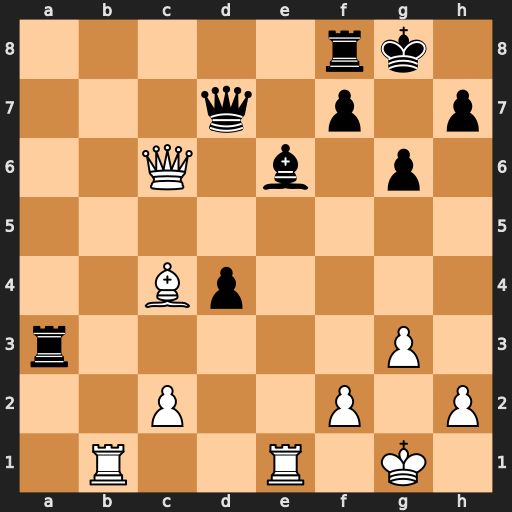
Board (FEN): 5rk1/3q1p1p/2Q1b1p1/8/2Bp4/r5P1/2P2P1P/1R2R1K1
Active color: w
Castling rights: -
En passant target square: -
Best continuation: Rxe6 Qxc6 Rxc6